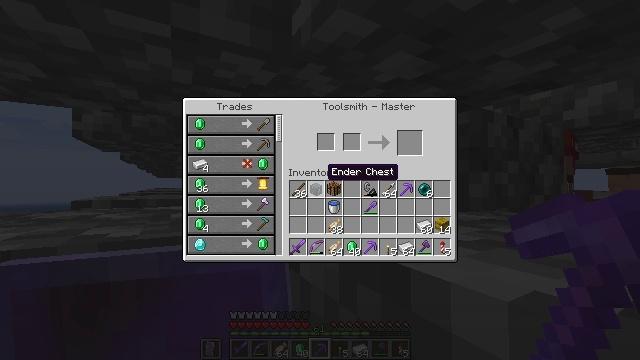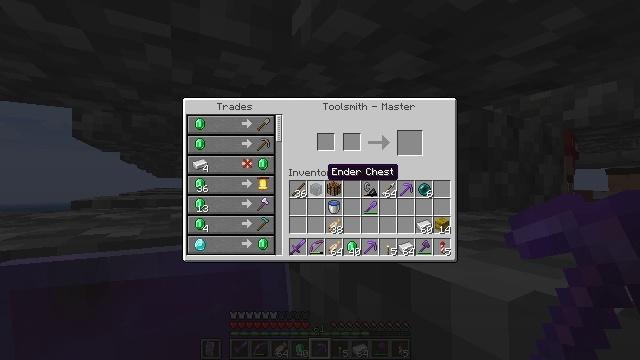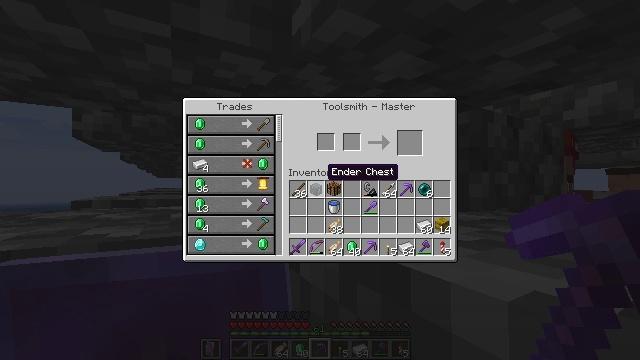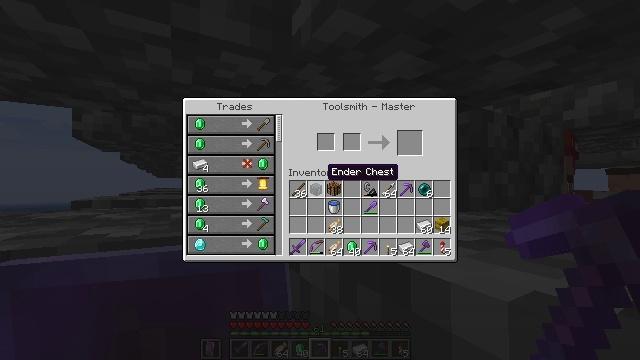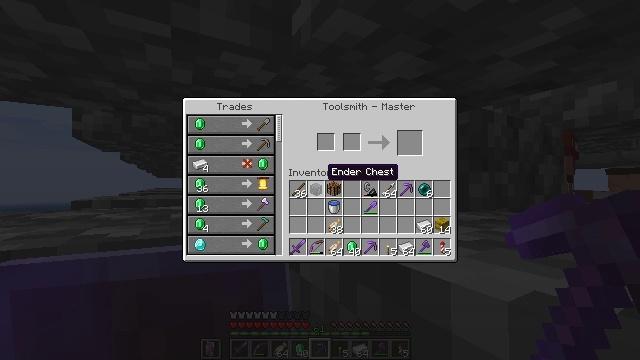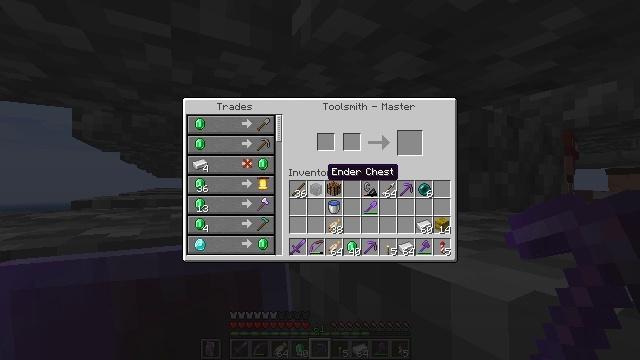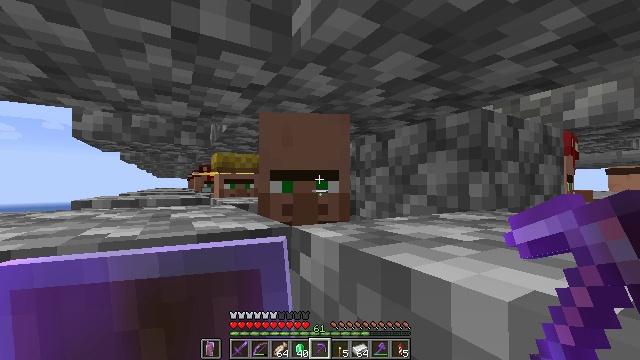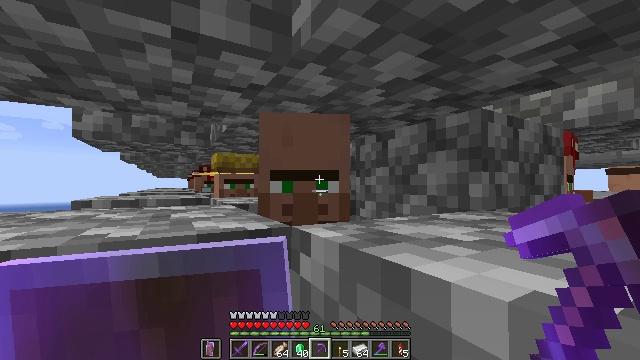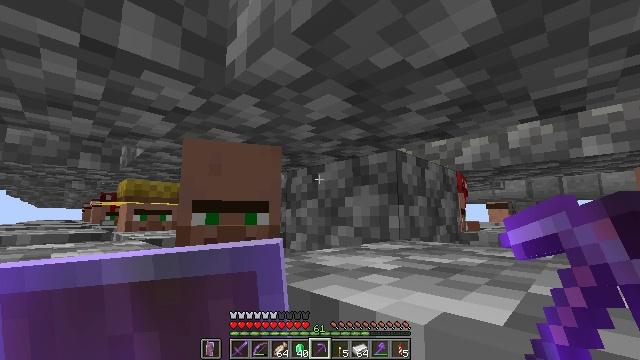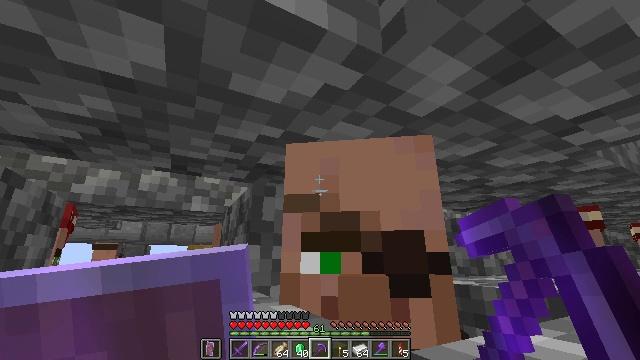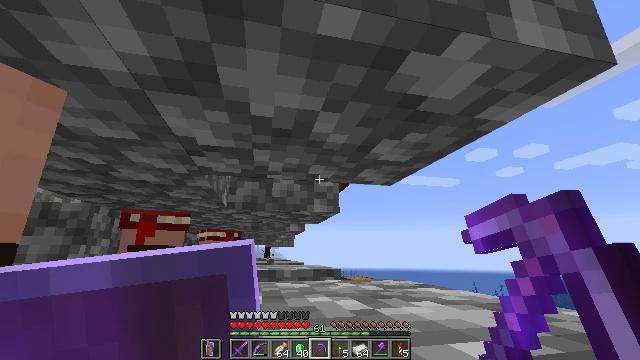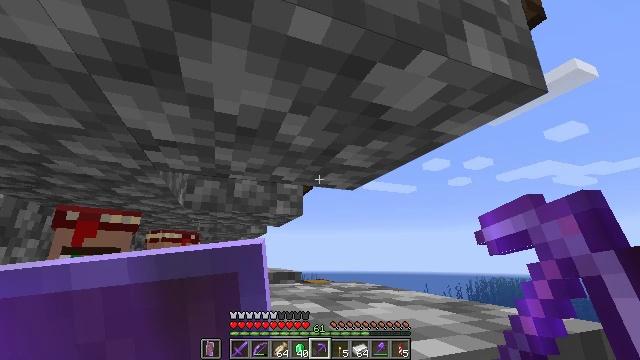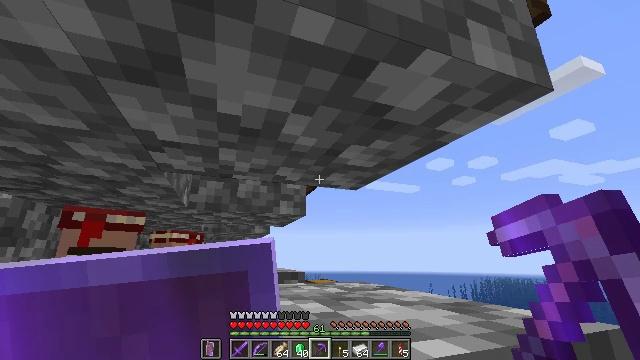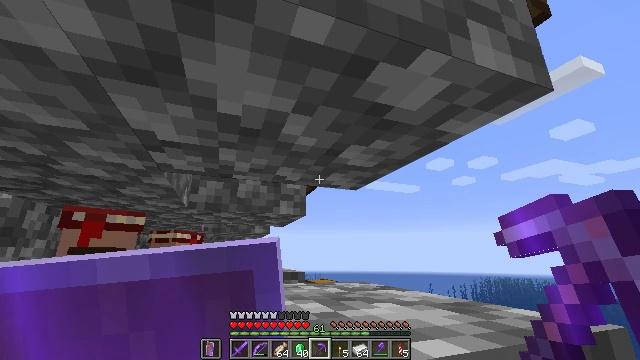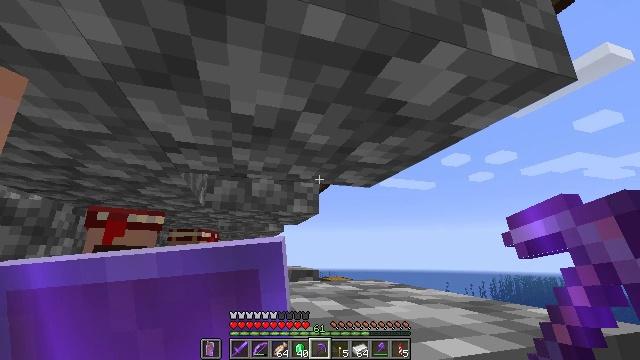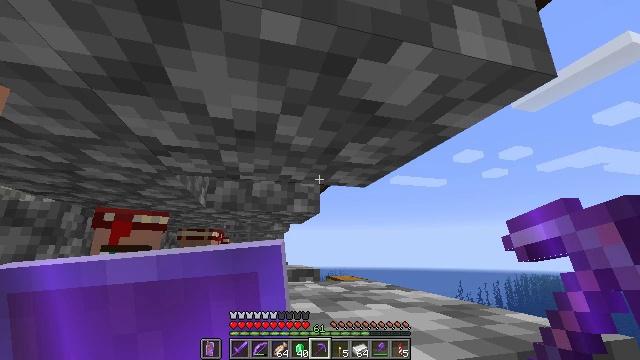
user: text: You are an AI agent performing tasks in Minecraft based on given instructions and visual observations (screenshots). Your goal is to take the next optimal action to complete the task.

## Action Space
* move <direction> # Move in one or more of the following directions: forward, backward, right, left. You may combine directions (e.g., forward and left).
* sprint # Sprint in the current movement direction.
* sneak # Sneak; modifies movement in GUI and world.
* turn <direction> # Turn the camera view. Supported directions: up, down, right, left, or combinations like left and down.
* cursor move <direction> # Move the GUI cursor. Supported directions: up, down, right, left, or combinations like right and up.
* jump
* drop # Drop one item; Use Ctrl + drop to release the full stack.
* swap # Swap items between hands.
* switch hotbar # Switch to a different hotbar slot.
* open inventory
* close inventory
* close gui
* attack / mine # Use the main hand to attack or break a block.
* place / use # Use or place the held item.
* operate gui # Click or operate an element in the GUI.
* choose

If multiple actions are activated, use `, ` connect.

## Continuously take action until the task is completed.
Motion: motion action
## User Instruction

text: Craft the chainmail helmet using the crafting table.
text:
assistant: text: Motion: no_op
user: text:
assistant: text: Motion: no_op
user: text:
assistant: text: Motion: no_op
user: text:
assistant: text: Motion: no_op
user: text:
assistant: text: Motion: no_op
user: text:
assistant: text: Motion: no_op
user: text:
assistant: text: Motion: no_op
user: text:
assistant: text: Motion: turn right and up
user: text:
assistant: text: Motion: turn right and up
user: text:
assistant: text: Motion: turn right and down
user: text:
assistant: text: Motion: turn right
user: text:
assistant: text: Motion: no_op
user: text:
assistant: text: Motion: no_op
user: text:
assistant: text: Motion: turn left
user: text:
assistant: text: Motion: move right, turn left
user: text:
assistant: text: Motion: move right, turn left
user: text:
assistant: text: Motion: move right, turn left
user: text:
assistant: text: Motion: move right, turn left and down
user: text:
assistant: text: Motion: move right
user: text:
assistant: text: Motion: move right
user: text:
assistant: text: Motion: move right
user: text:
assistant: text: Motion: move right
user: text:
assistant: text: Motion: no_op
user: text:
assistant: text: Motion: no_op
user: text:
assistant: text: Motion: no_op
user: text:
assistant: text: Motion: no_op
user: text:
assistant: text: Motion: no_op
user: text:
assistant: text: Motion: no_op
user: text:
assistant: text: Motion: no_op
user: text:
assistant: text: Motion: no_op